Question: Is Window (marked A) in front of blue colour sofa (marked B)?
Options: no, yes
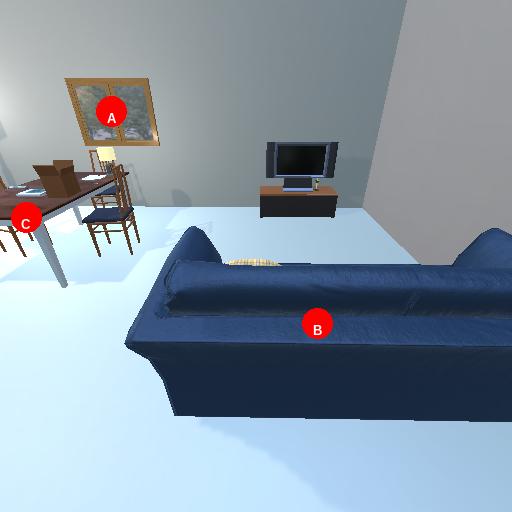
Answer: no